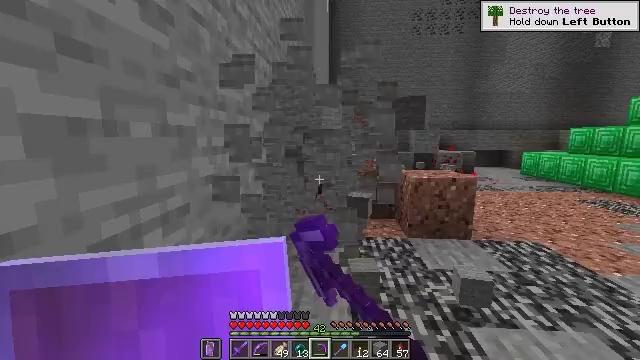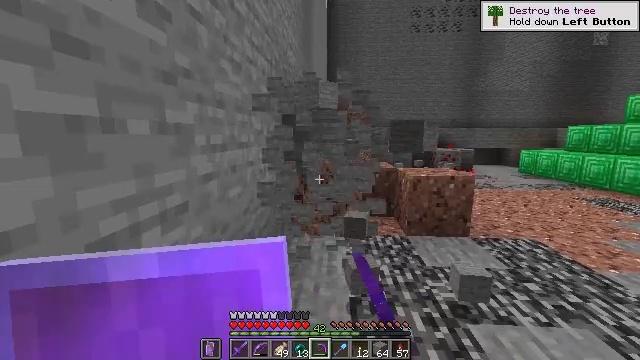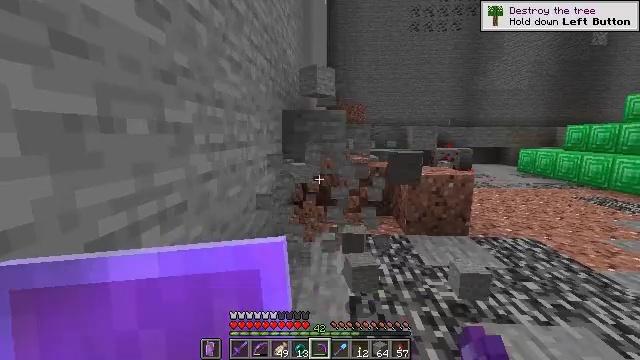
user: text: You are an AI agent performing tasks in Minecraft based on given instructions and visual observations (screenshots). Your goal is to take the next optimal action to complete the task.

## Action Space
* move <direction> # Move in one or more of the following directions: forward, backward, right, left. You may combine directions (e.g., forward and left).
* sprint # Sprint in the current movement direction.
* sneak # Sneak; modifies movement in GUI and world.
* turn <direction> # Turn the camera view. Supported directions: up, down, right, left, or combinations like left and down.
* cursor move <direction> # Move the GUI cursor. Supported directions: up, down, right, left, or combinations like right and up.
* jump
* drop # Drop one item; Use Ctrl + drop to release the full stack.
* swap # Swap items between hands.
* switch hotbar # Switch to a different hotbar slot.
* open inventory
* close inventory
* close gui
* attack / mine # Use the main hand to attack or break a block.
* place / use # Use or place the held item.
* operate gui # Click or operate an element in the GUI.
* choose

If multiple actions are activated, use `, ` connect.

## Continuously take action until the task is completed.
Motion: motion action
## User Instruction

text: Get granite from underground.
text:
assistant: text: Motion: attack / mine
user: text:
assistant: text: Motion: attack / mine
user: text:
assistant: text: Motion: attack / mine